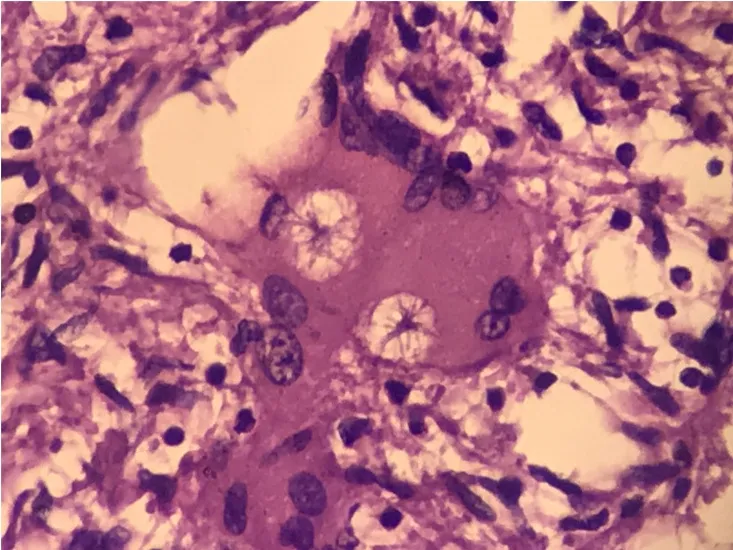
Further magnification of the granuloma revealing the characteristic 'asteroid bodies'.
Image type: pathology (h&e)